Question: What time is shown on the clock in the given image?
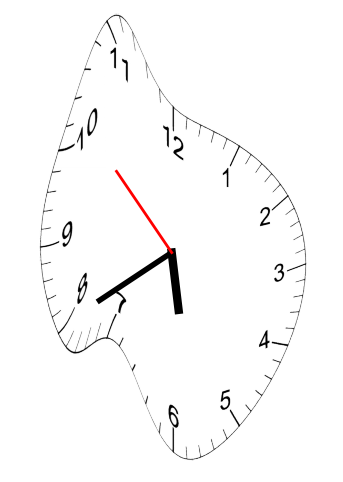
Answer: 05:39:52